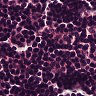
Metastatic tissue present: no